Question: How to best fit all the columns in a grid control when form is loaded. I do have a button as shown in the following picture to do that when i right click the header of the grid control, but as opposed to this I want this event to be fired automatically when the form is loaded. I don't want to do this by right clicking the header of the grid control and than clicking the Best Fit(all columns) button to best fit all the columns.

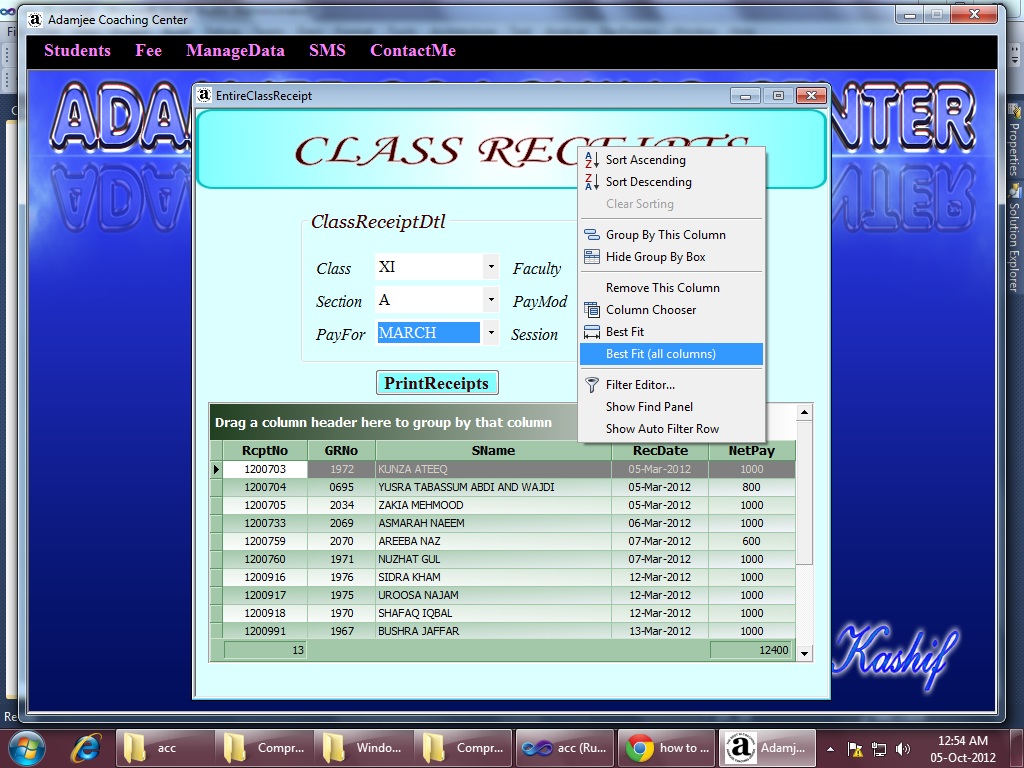
Answer: This is how I do it.
'''
if (view is GridView)
{
// auto best fit...
(view as GridView).BestFitMaxRowCount = 5000; // just to avoid to many compares
(view as GridView).BestFitColumns();
foreach (GridColumn item in (view as GridView).Columns) // reduce the width of very wide columns
{
item.Width = (item.Width > 1000) ? 1000 : item.Width;
}
}
'''